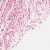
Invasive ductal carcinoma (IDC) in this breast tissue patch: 0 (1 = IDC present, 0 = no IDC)